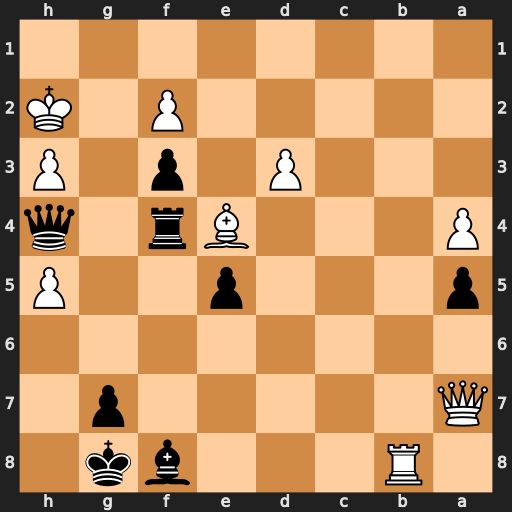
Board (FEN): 1R3bk1/Q5p1/8/p3p2P/P3Br1q/3P1p1P/5P1K/8
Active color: b
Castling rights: -
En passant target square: -
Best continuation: Qg5 Bxf3 Rxf3